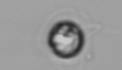
Label: Dinophyceae